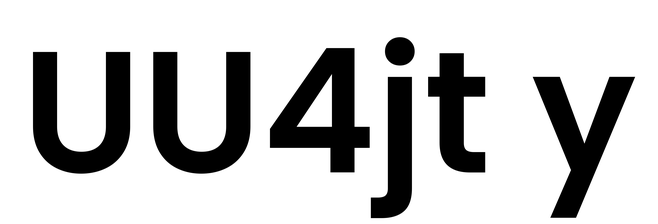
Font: Poppins-SemiBold